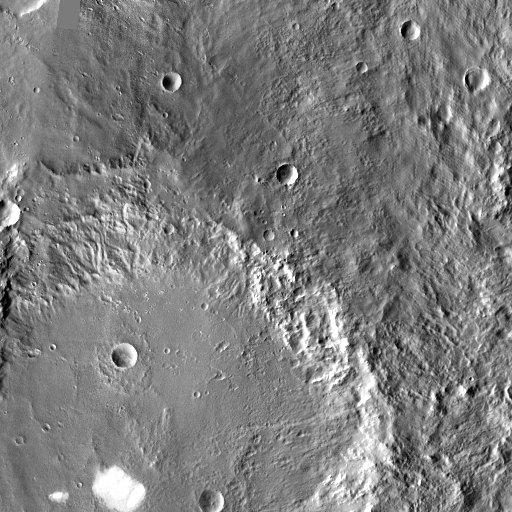
Crater classes present: Background, Other, Buried, Secondary